Aerial crown-view tile of a tropical tree (Barro Colorado Island, Panama), acquired 20250217:
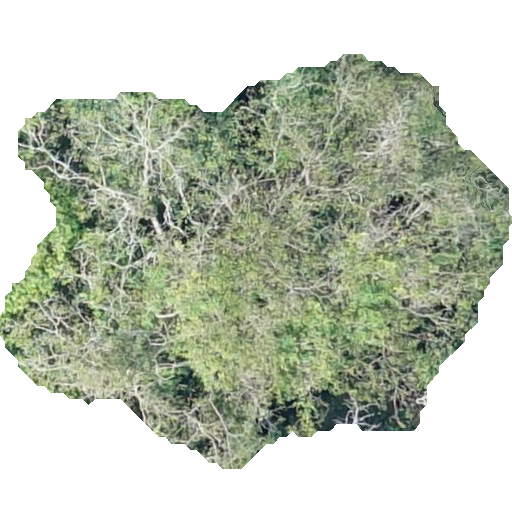
Species: Hura crepitans
GBIF accepted scientific name: Hura crepitans
Crown area: 220.013 m²